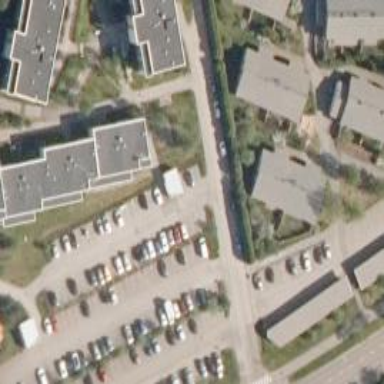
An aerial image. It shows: Footway.